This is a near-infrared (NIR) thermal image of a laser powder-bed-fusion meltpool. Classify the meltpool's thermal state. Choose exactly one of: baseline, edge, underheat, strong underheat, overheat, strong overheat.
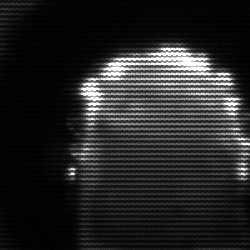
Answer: baseline